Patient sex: F
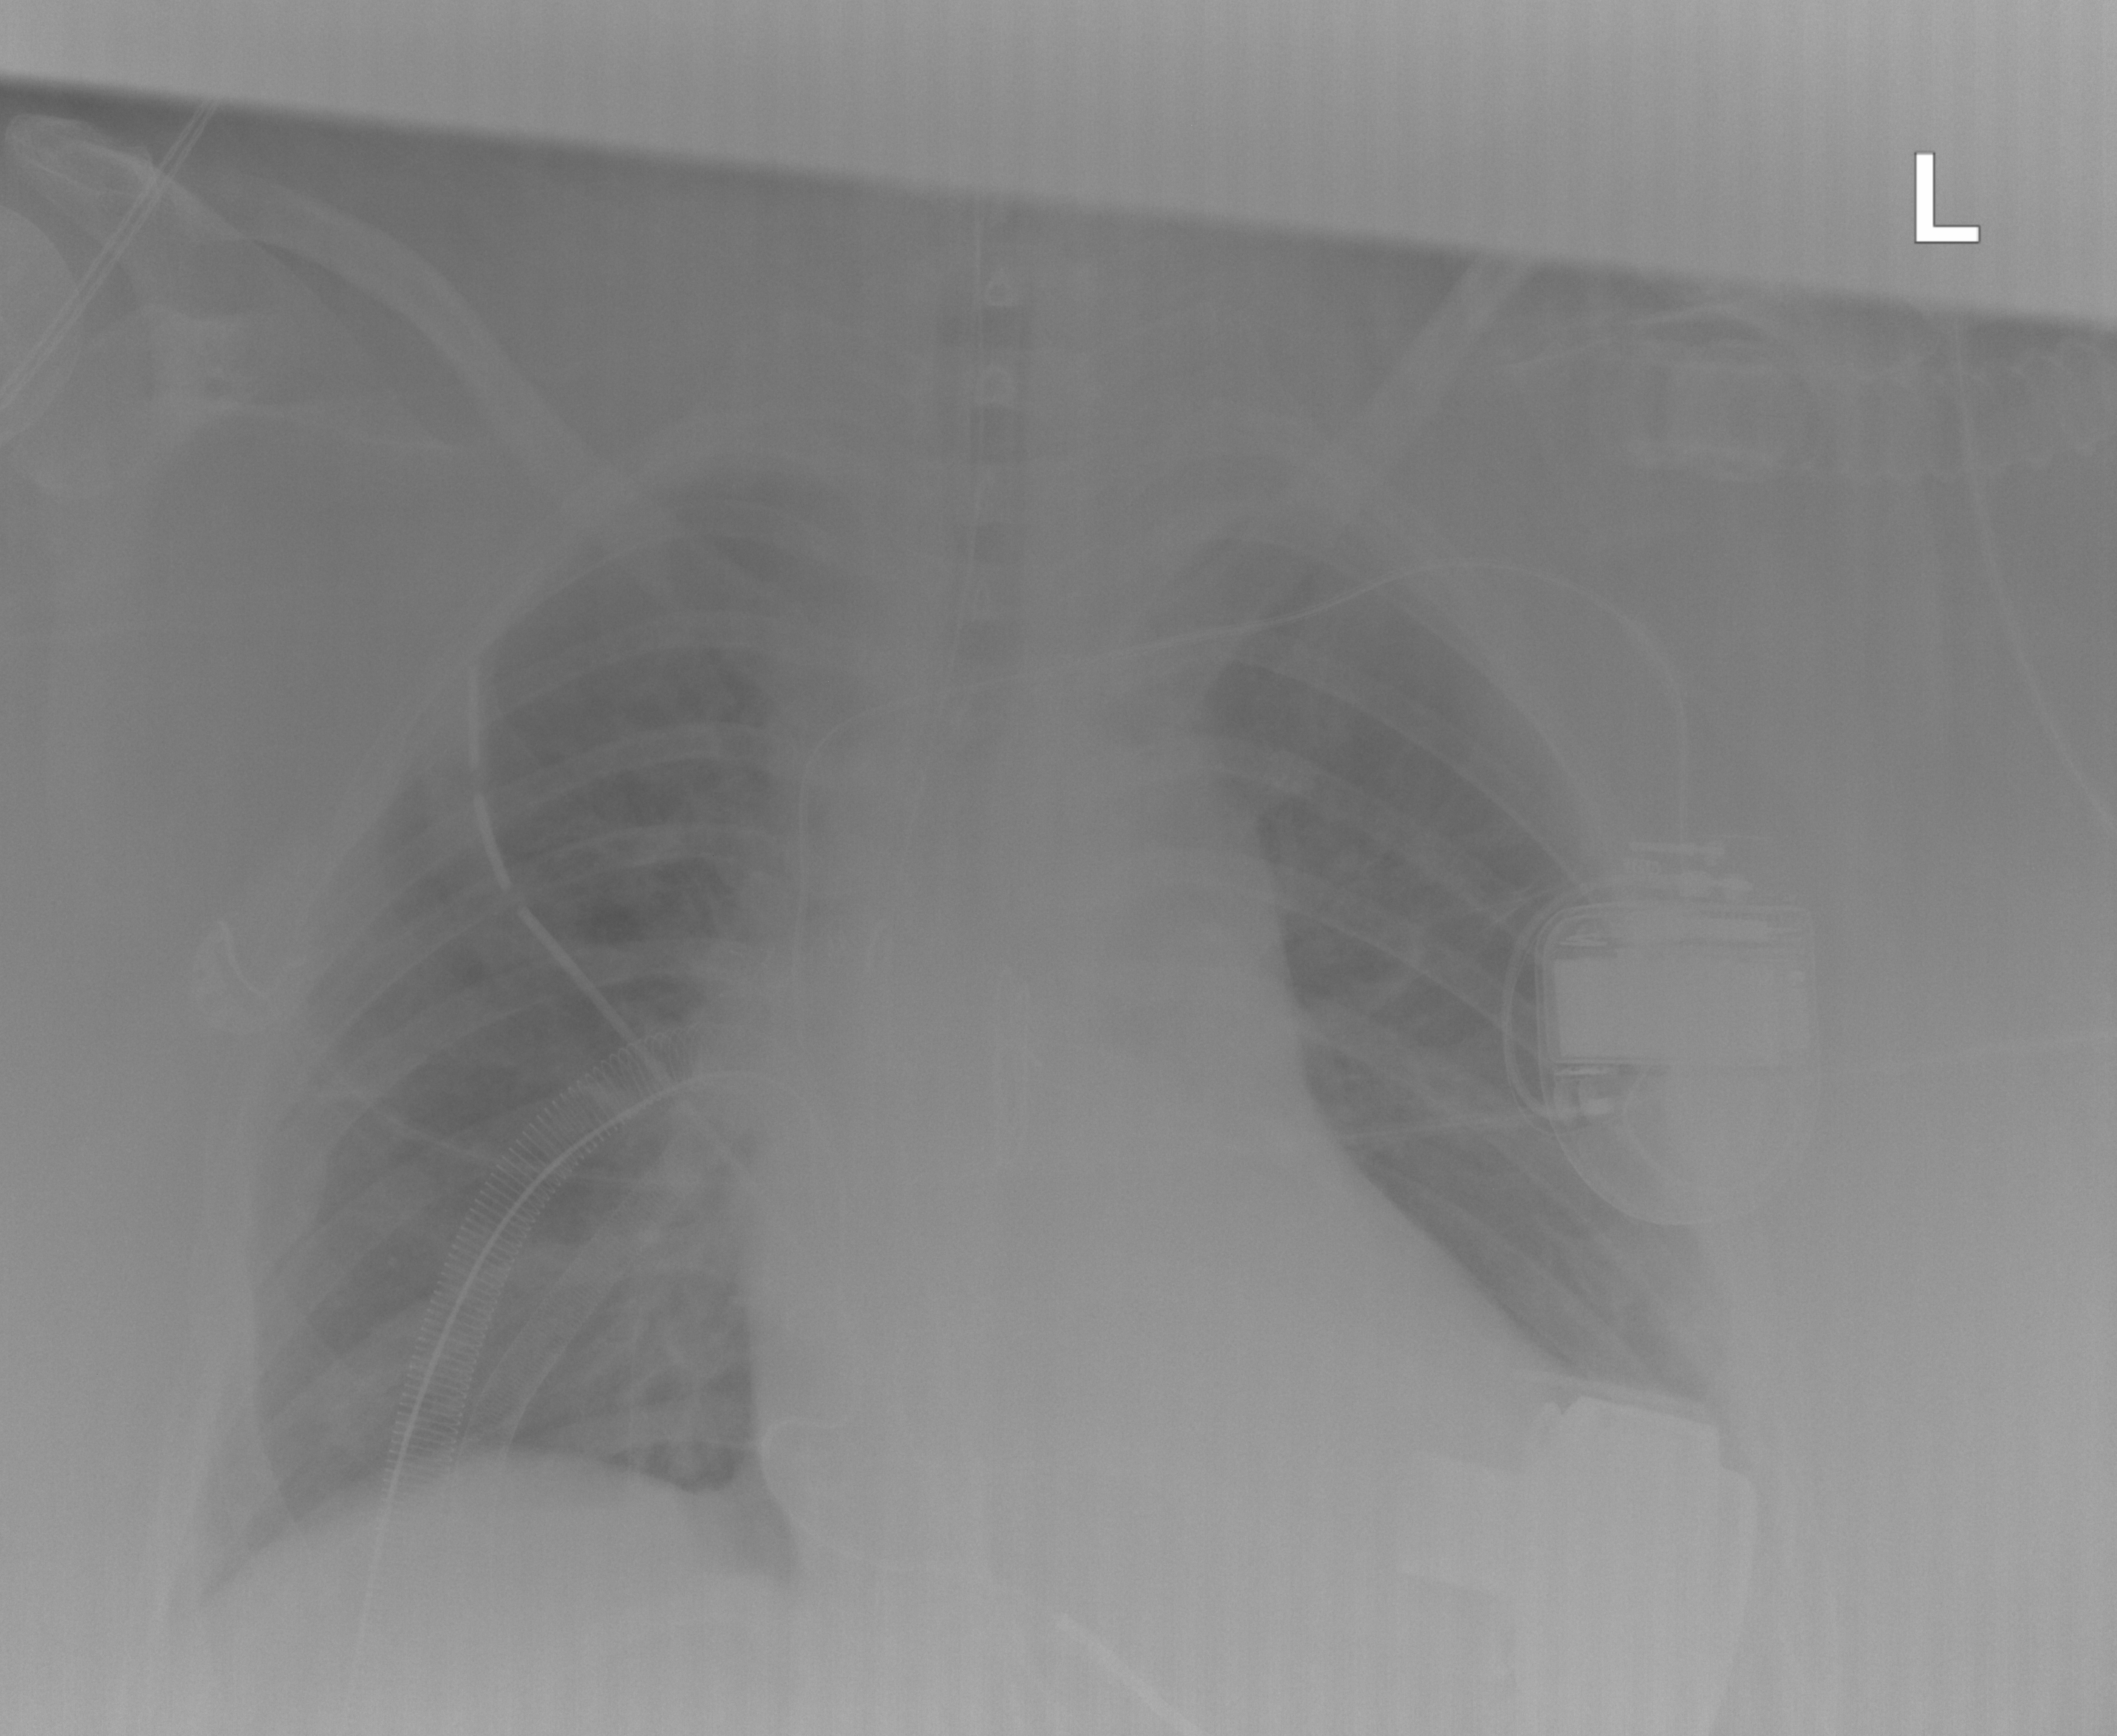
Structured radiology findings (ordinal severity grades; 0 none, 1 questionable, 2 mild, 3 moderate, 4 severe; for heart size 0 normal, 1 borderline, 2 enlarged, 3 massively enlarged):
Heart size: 0
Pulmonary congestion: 0
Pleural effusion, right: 0
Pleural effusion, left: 2
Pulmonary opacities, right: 0
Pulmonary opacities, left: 0
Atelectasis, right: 0
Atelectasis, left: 2